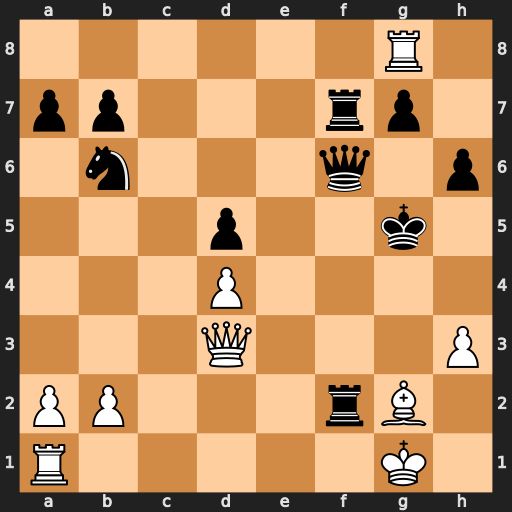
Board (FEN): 6R1/pp3rp1/1n3q1p/3p2k1/3P4/3Q3P/PP3rB1/R5K1
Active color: w
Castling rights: -
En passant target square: -
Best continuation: Qg3+ Kh5 Qg4#